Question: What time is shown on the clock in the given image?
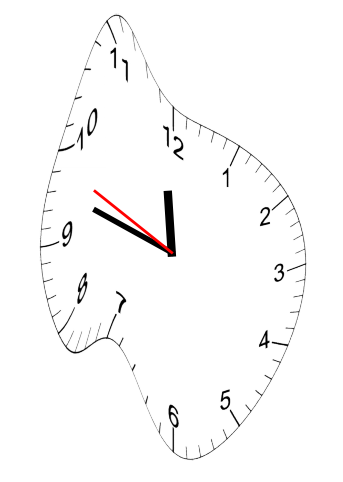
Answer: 11:47:49